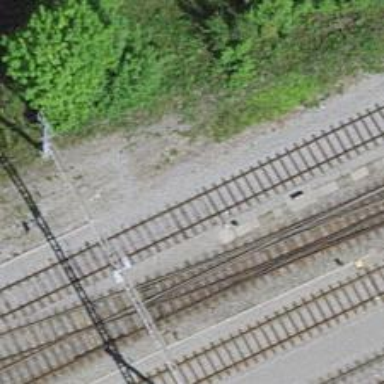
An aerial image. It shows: Railway buffer stop.